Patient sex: M
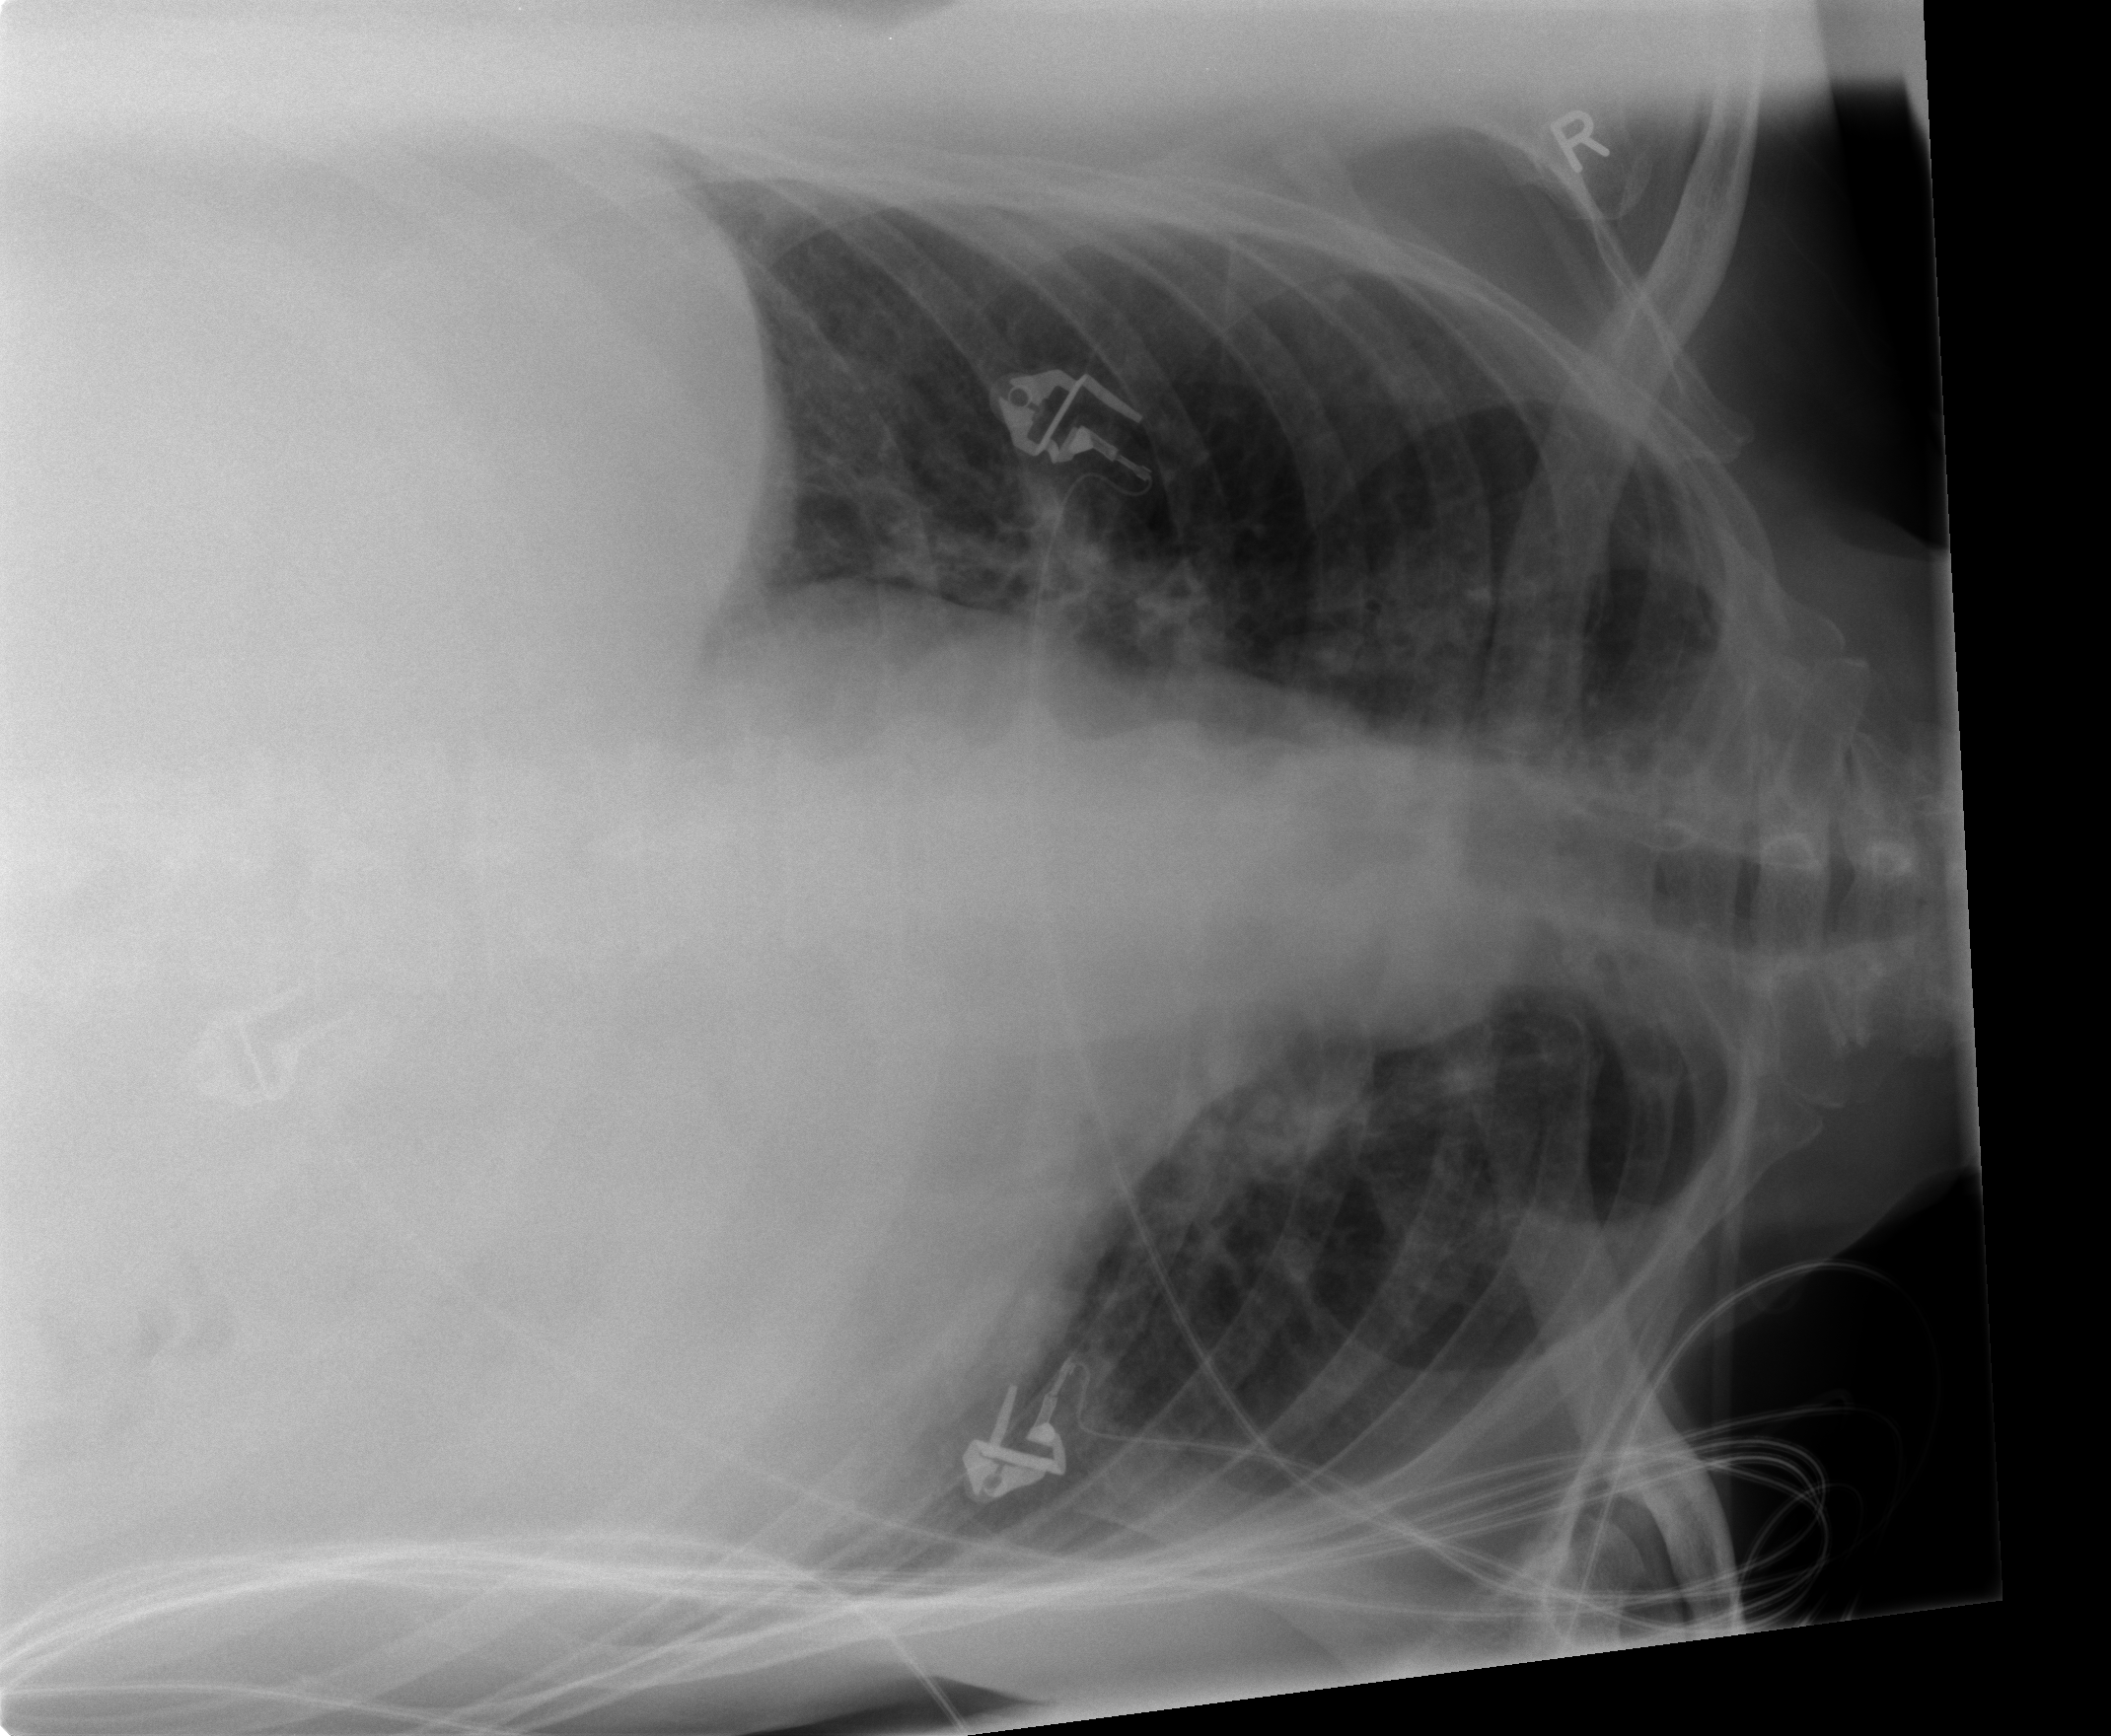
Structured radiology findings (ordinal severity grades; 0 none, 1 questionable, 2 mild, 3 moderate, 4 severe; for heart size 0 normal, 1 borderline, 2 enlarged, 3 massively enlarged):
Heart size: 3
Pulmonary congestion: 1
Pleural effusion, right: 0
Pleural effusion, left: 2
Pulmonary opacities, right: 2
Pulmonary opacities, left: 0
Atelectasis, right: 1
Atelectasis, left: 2